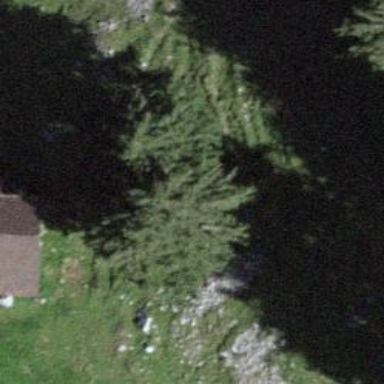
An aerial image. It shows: Evergreen tree with needle-leaved leaves.